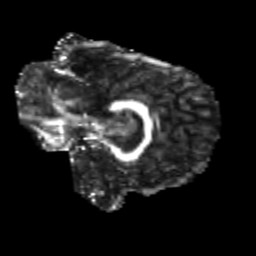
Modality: FA
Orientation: sagittal
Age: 21
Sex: female
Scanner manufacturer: siemens
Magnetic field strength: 3 T
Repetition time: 3.5 s
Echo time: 0.104 s